Question: This is the output when I process my code:

I want to make the border of the image to be black. How can I change that ?
'''
<section style="background: #dfe6e9;" class="p-3">
<div class="container">
<div class="row">
<div class="col-md-6">
<img src="Profile-pic.jpg" width="500em" class="rounded-circle img-fluid img-thumbnail">
</div>
<div class="col-md-6">
</div>
</div>
</div>
</section>
'''
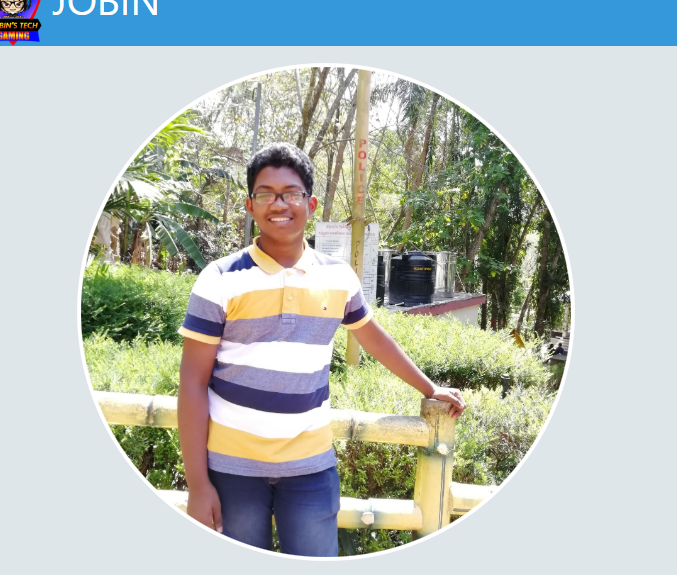
Answer: You can add style to the 'img' as
'''
<section style="background: #dfe6e9;" class="p-3">
<div class="container">
<div class="row">
<div class="col-md-6">
<img src="Profile-pic.jpg" width="500em" class="rounded-circle img-fluid img-thumbnail" style = "border: 2px solid #000000">
</div>
<div class="col-md-6">
</div>
</div>
</div>
</section>
'''